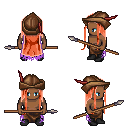
a pixel art fantasy rpg character, male body template, human, dark skin, maroon tattered cape, robe skirt, red extra-long hairstyle, leather cap, black shoes, spear, four views (front, back, left, right), 2x2 character sprite sheet, small pixel art, hard edges, no anti-aliasing